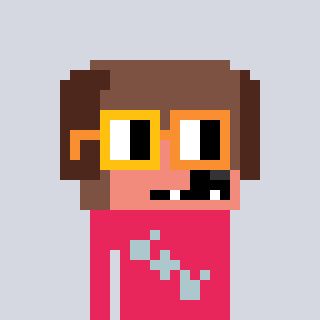
a pixel art character with square yellow and orange glasses, a dog-shaped head and a redpinkish-colored body on a cool background